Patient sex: M
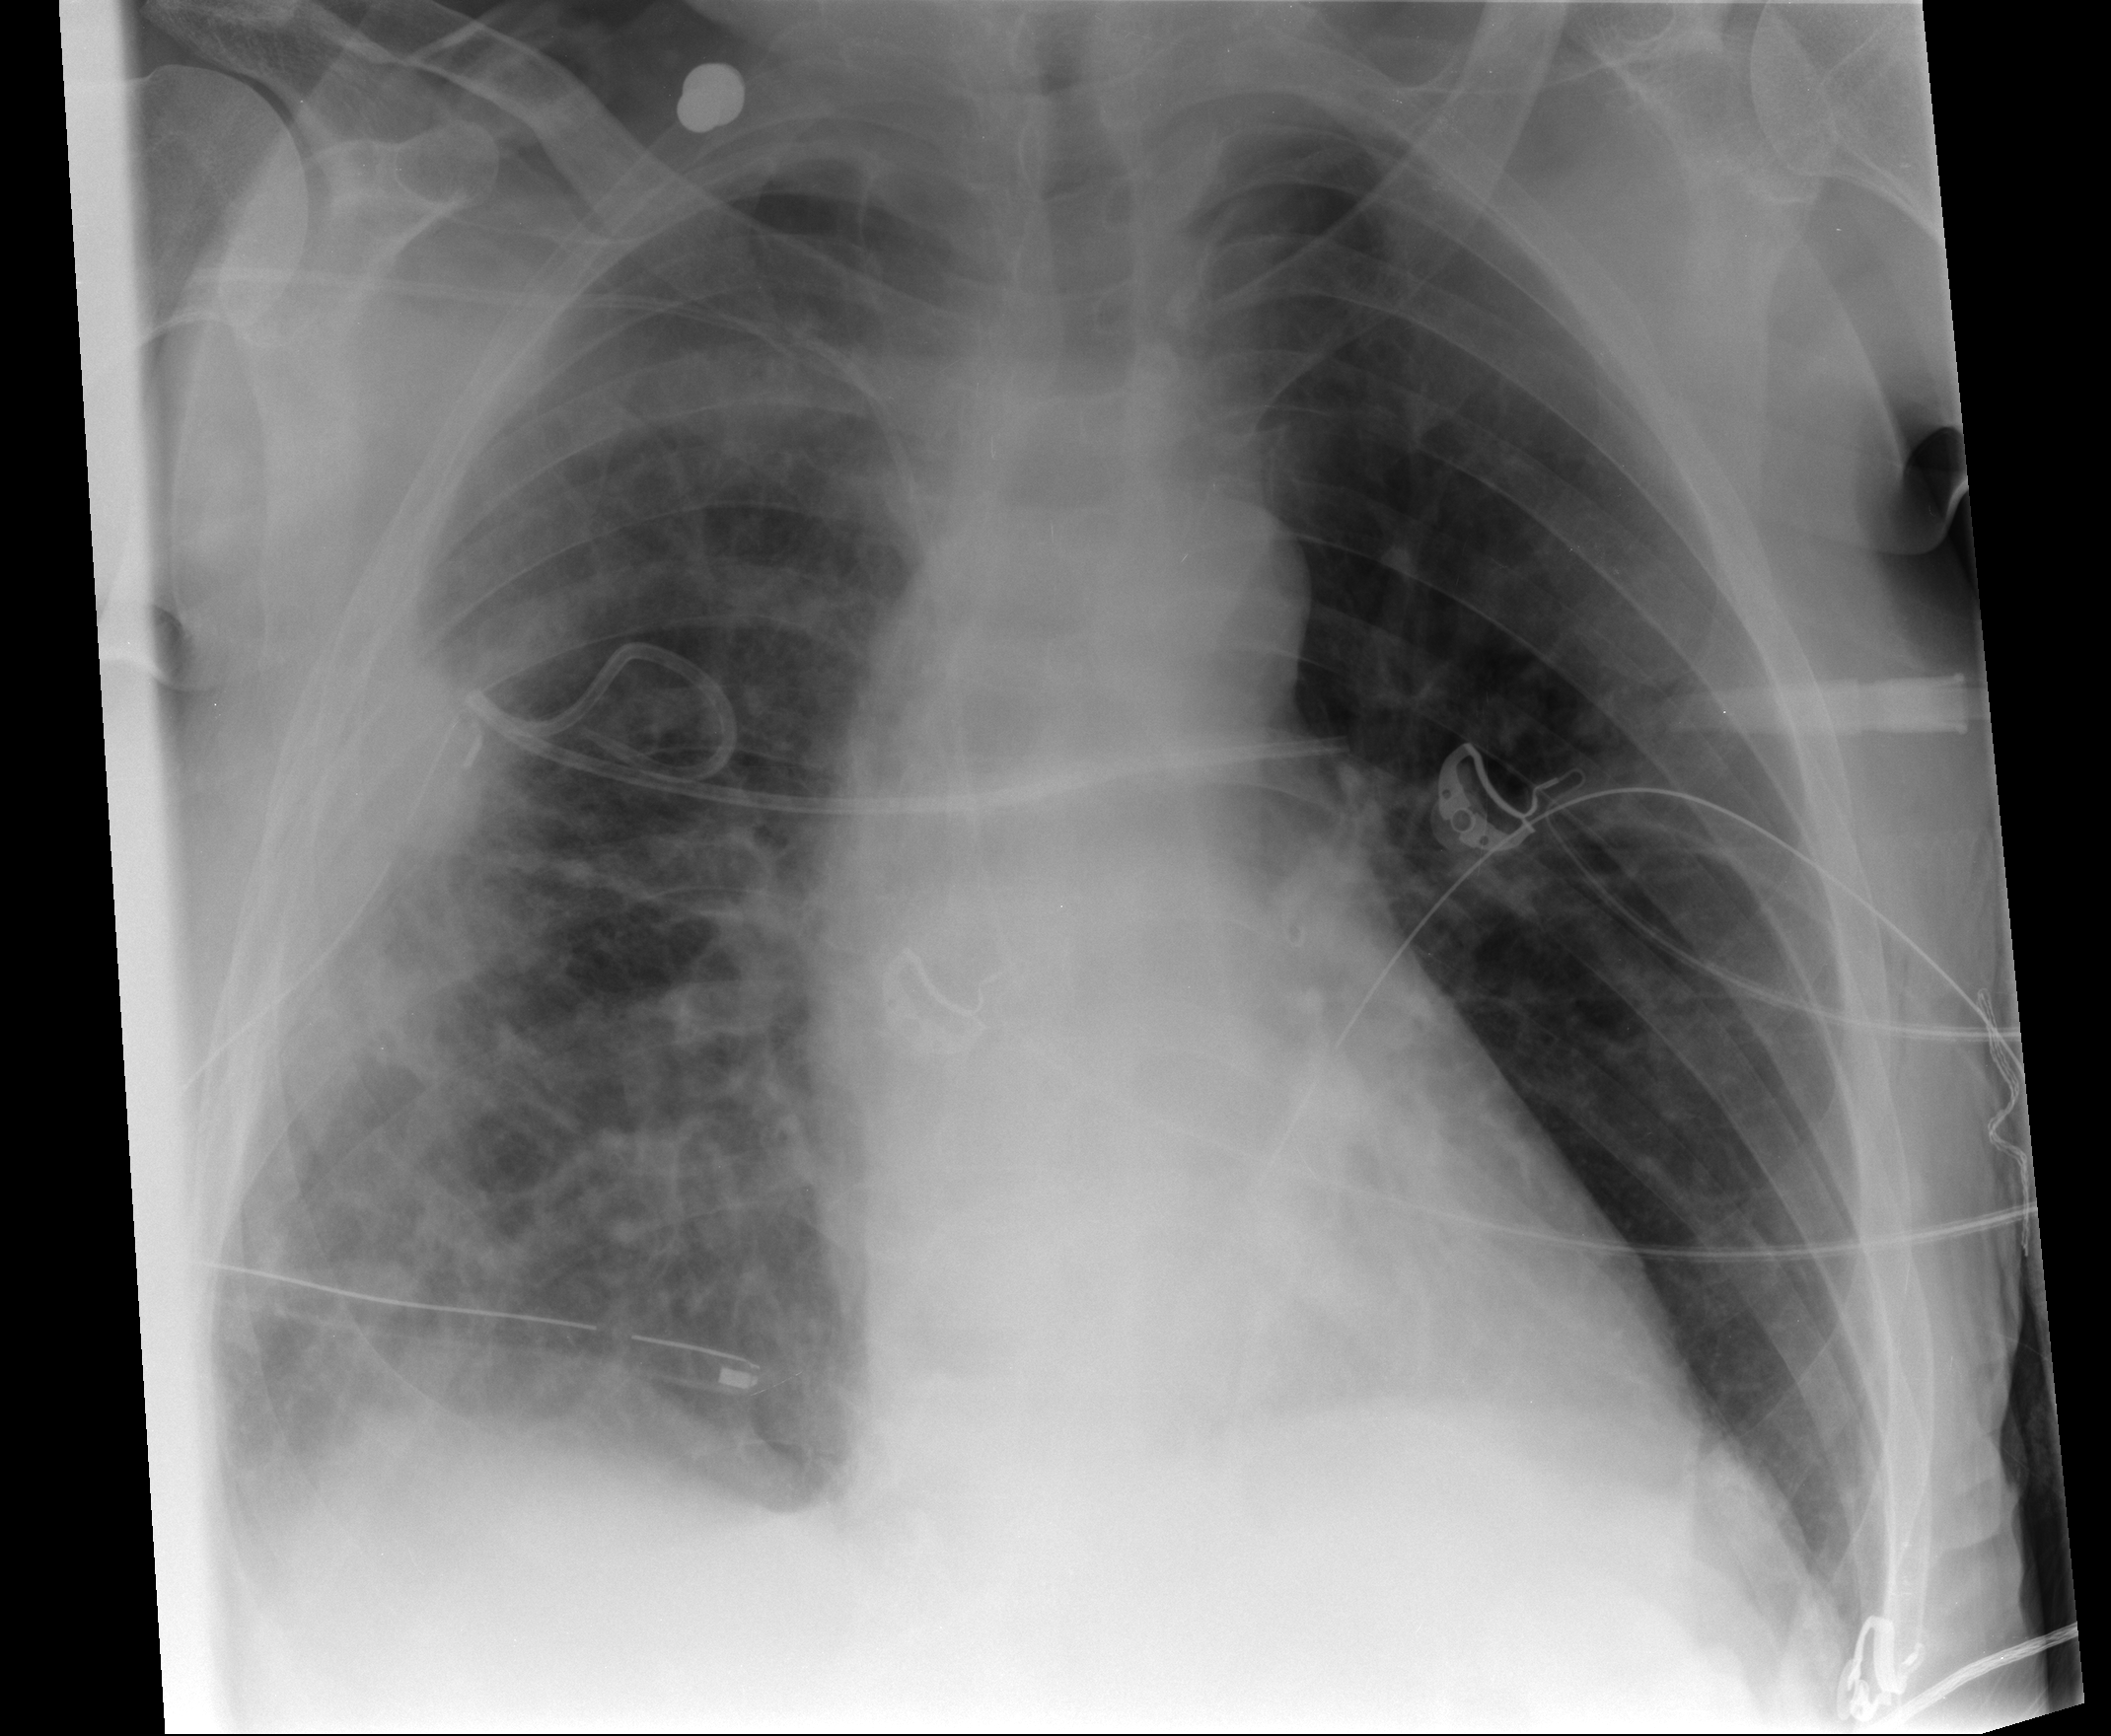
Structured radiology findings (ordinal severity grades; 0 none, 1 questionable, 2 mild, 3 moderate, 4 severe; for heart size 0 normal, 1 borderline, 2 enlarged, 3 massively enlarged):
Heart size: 0
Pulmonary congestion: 0
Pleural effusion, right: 2
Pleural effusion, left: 0
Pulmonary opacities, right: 3
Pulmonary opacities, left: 0
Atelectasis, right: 3
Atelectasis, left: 2